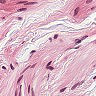
Metastatic tissue present: no